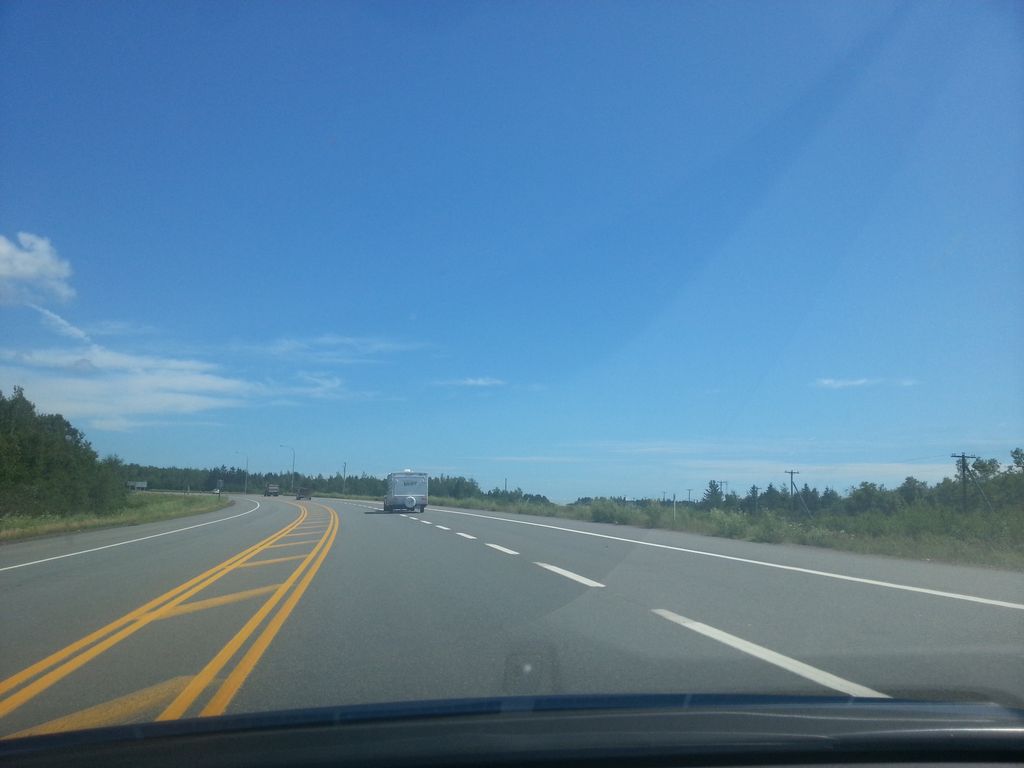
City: charlottetown